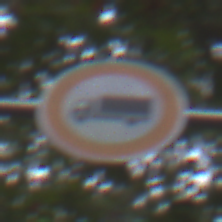
Verkehrszeichen: VerbotFuerKraftfahrzeugeUeberDreiKommaFuenfTonnen
Umgebung: Outdoor, Urban
Tageszeit: MorningAfternoon
Wetter: Overcast
Licht: Natural
Jahreszeit: NotSpecified
Kontrast: LowContrast